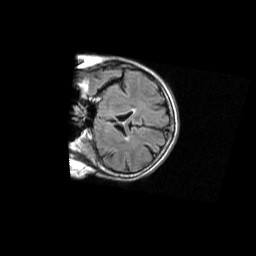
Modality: FLAIR
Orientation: coronal
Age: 61
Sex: male
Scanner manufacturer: philips
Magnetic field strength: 1.5 T
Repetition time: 6 s
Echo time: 0.12 s